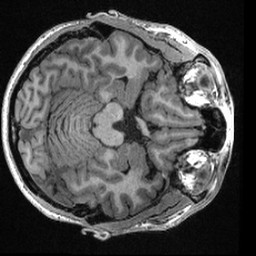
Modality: T1w
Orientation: axial
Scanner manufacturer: ge
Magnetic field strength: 3 T
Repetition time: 0.006736 s
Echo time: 0.002996 s